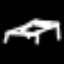
Label: bed